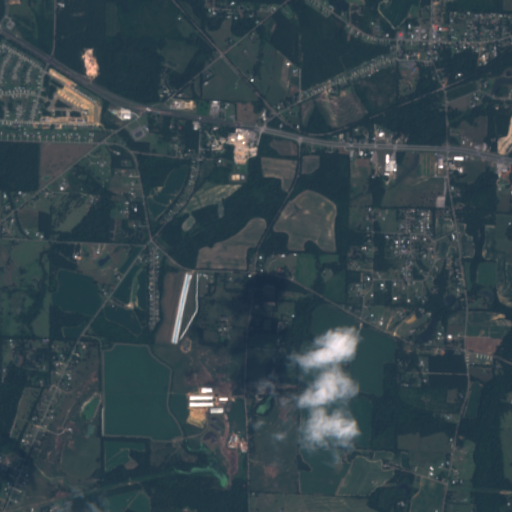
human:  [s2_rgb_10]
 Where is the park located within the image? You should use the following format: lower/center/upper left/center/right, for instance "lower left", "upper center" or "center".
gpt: The park is located in the lower right of the image.
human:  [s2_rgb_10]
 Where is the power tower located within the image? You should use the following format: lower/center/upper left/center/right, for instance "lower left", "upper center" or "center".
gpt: The power tower is located in the lower of the image.
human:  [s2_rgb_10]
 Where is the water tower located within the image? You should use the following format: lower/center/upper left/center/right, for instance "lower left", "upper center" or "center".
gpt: The water tower is located in the upper center of the image.
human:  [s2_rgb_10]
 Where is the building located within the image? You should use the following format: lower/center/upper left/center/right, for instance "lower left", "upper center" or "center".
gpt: The building is located in the upper of the image.
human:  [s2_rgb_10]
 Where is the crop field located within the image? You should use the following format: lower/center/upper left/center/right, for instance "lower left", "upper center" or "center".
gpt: There is no crop field in the image.